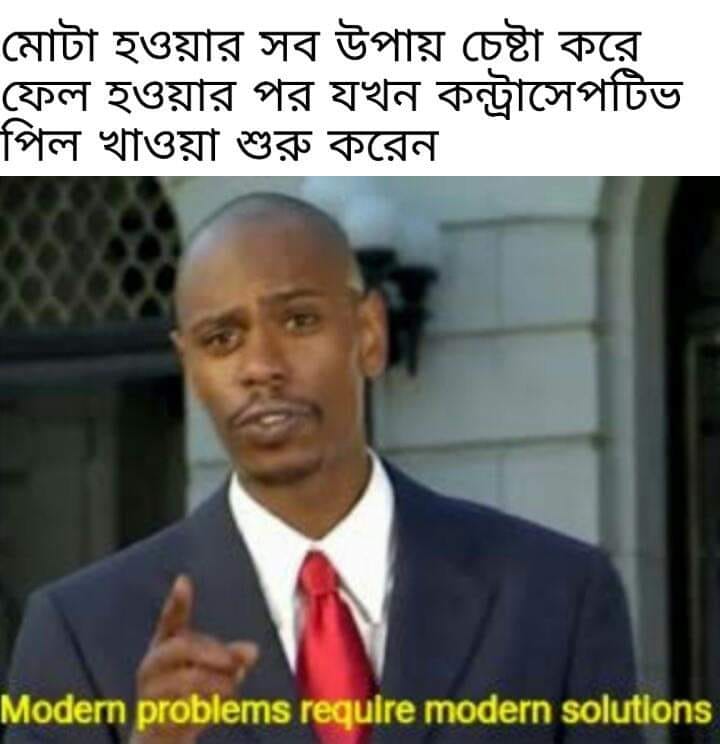
Caption: মোটা হওয়ার সব উপায় চেষ্টা করে ফেল হওয়ার পর যখন কন্ট্রাসেপটিভ পিল খাওয়া শুরু করেন    Modern problems  require modern solutions
Label: non-hate